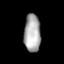
Tissue: prostate
Cell type: T cells
Senescence score: 0.8405
Nuclear area (px): 613
Mean DAPI intensity: 169.618